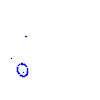
Particle: proton